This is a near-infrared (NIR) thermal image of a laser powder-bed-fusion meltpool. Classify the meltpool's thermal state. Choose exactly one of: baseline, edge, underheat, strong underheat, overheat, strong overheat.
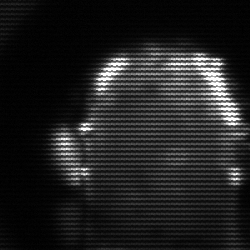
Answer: baseline